RGB frame:
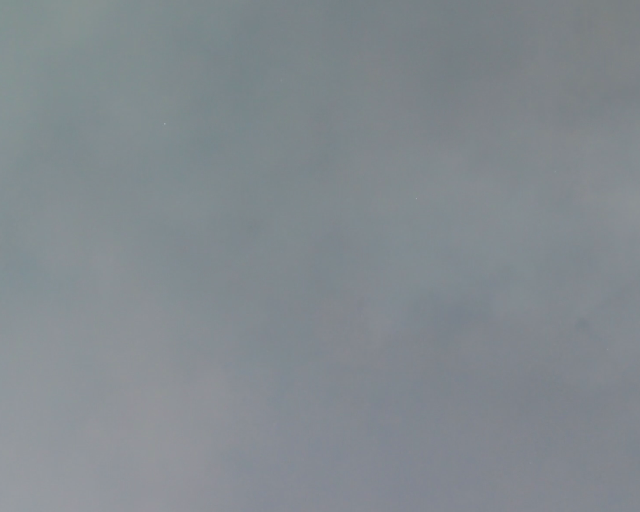
Thermal frame:
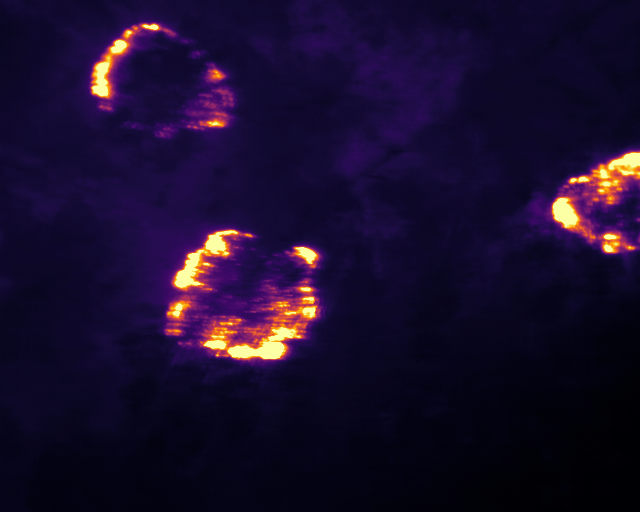
Captured: 2026-02-26 02:31:03
Pixels at or above 80 °C: 8058 (fraction of frame: 0.02459)